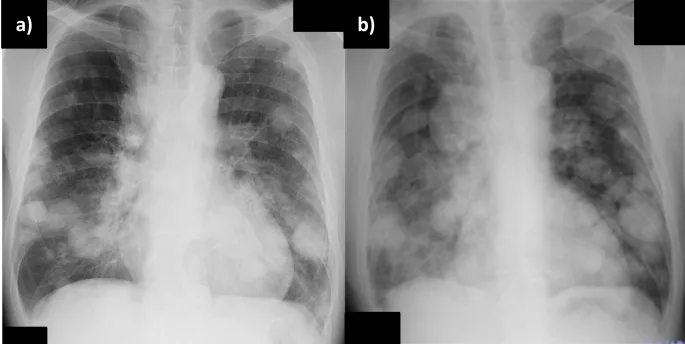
Chest radiograph showing multiple nodules and tumors in the bilateral lung fields a) on admission and b) on the 20th day of hospitalization.
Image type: radiology (x_ray)